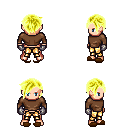
a pixel art fantasy rpg character, male body template, human, light skin, brown long-sleeve shirt, gold greaves, gold pixie cut hairstyle, metal gloves, brown slippers, four views (front, back, left, right), 2x2 character sprite sheet, small pixel art, hard edges, no anti-aliasing